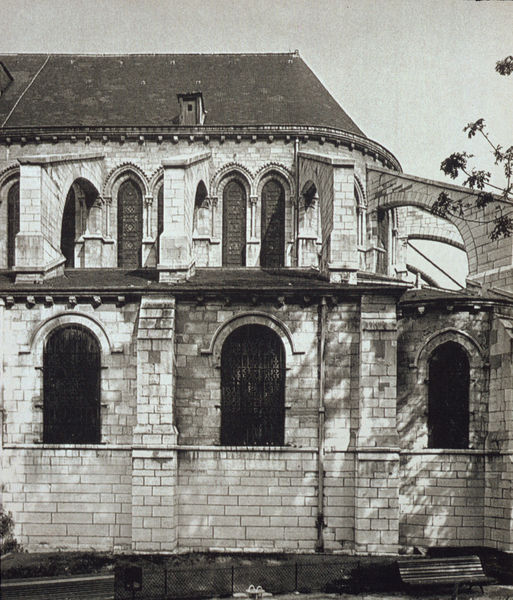
Titel: Saint Germain des Près (Chor)
Standort: Paris
Institution: Saint Germain des Près
Schlagwörter: baum, blätter, himmel, laub, schatten, weiß, äste, ausschnitt, fenster, frankreich, grau, licht, pfeiler, schwarz, dach, gebäude, haus, park, weg, zaun, alt, wand, architektur, rahmen, sockel, stein, steine, ast, zweige, gitter, kirche, boden, blatt, gotik, rund, schornstein, garten, bogen, fassade, giebel, mauer, ziegel, massiv, backstein, steinmauer, bank, rand, rundbogen, arches, church, window, bench, old, windows, detail, seitenansicht, korb, hoch, foto, fotografie, photographie, bögen, arkade, außen, ruine, stütze, fensterrahmen, kloster, rundfenster, dom, dachfenster, mauerwerk, schwarz-weiss, tasche, bänke, kathedrale, photo, fries, aussenansicht, gemäuer, sims, kirchenschiff, gesims, fenstergitter, amiens, glasfenster, gotisch, obergaden, spitzbogen, mauern, gitterfenster, vergittert, stone, apsis, rundbögen, umlauf, romanik, building, chor, gaube, konsolen, schaten, postament, vordach, black and white, osten, fence, geschoss, marble, fesnter, luke, dachgaube, dachluke, basilika, frauenkirche, lisenen, romanisch, rundbogenfenster, dachfirst, zweistöckig, bogenfenster, strebewerk, stützpfeiler, neogotik, neugotik, mansion, strebepfeiler, doppelfenster, dachreiter, gbäude, doppelbögen, spitzbogenfenster, steinwand, südseite, strebebogen, fiale, museum, geböude, strebebögen, home, gaden, parkbank, wiß, stützmauer, wandvorlage, außenfassade, oberschiff, guards, photograph, papierkorb, stained glass, stützbögen, foto kathedrale, unterschiff, cell, buttress, buttresses, 나무, 창문, 벽돌, 지붕, 굴뚝, 벤치, 창살, 텐스, 창문덮개, 기둥